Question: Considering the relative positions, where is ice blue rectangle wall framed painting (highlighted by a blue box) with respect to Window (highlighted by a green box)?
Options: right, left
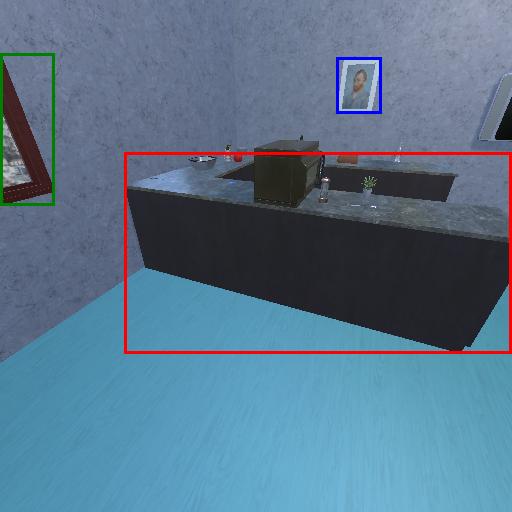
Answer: right